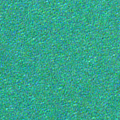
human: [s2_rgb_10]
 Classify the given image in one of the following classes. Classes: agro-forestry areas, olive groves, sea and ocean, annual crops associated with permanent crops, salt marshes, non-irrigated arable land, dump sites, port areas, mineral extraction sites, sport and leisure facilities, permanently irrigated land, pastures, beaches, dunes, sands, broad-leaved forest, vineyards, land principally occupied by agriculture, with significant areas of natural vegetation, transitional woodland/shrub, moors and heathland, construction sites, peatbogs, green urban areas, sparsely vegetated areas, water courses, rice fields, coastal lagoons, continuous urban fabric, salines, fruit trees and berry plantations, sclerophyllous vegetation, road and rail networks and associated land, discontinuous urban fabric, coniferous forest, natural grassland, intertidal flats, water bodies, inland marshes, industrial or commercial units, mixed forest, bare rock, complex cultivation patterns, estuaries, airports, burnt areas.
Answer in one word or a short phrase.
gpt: sea and ocean